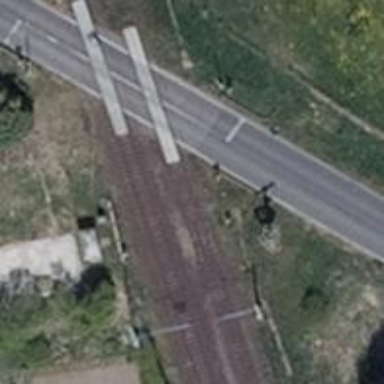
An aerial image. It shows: Railway signal.